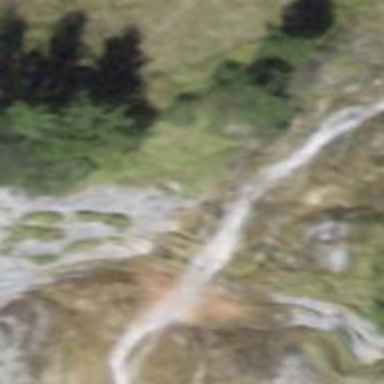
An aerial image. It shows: Beautiful waterfall.